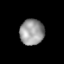
Tissue: lung
Cell type: Epithelial cells
Senescence score: 0.1492
Nuclear area (px): 618
Mean DAPI intensity: 152.731